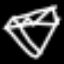
Label: diamond